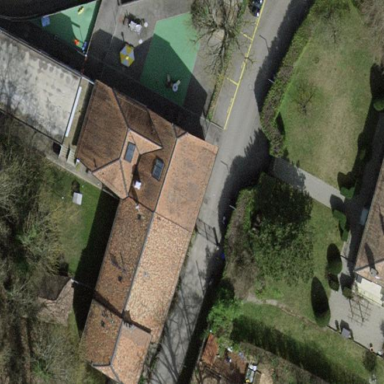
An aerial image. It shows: Kindergarten.